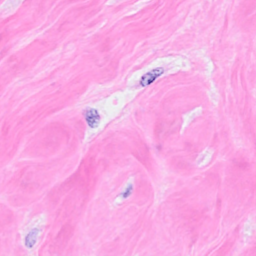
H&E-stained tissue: Breast